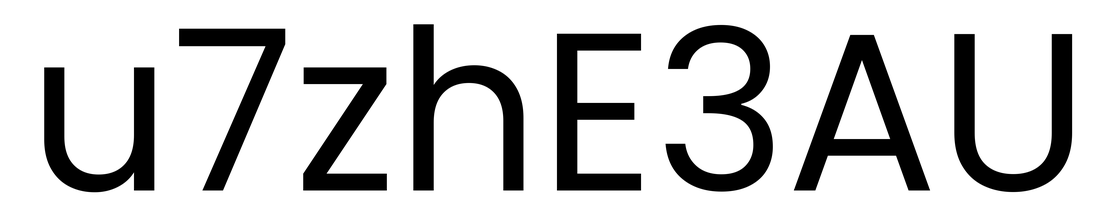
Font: Poppins-Regular